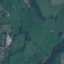
Land use / land cover class: Pasture